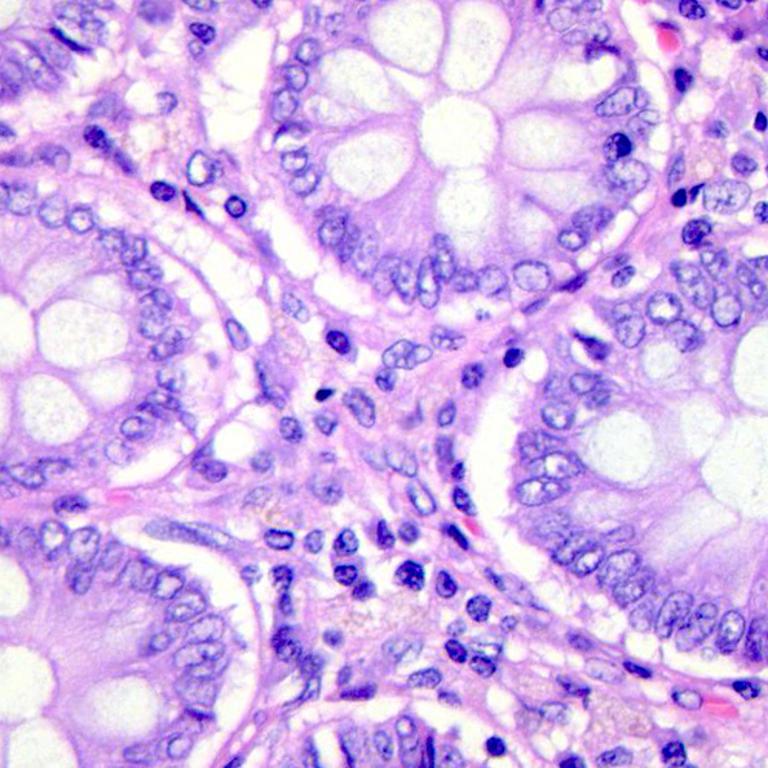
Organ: colon
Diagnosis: benign